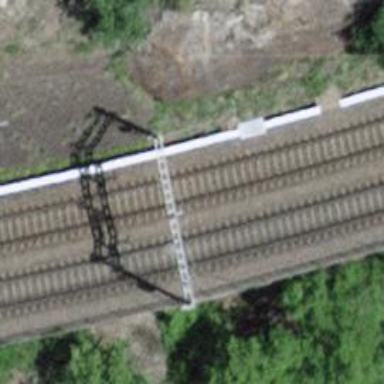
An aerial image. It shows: Railway track with contact lines for electrification.